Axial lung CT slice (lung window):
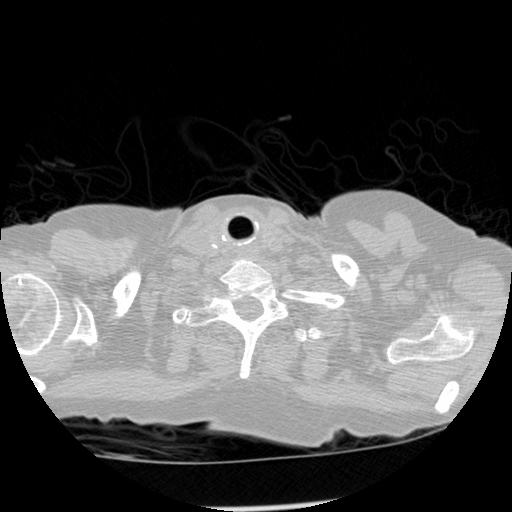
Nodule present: no